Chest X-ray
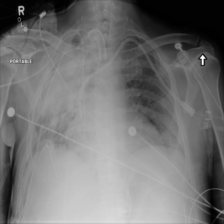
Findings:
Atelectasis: negative
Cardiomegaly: negative
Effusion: negative
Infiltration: negative
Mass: negative
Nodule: negative
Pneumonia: negative
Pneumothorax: negative
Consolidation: negative
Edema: negative
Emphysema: negative
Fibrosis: negative
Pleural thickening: negative
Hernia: negative